Field crop: maize
Growth stage: 2
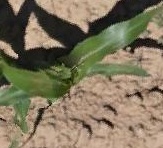
Species: maize